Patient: sex M, age 23
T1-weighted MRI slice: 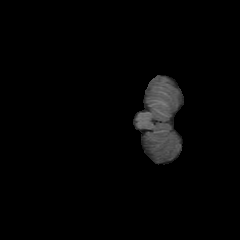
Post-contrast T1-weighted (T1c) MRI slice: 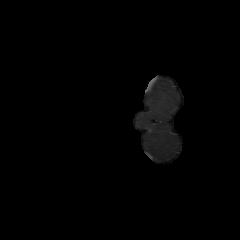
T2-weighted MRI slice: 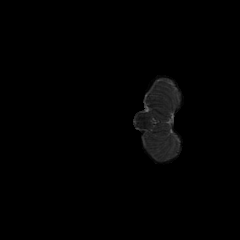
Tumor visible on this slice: no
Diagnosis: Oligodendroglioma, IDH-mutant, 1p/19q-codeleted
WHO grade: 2